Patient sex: M
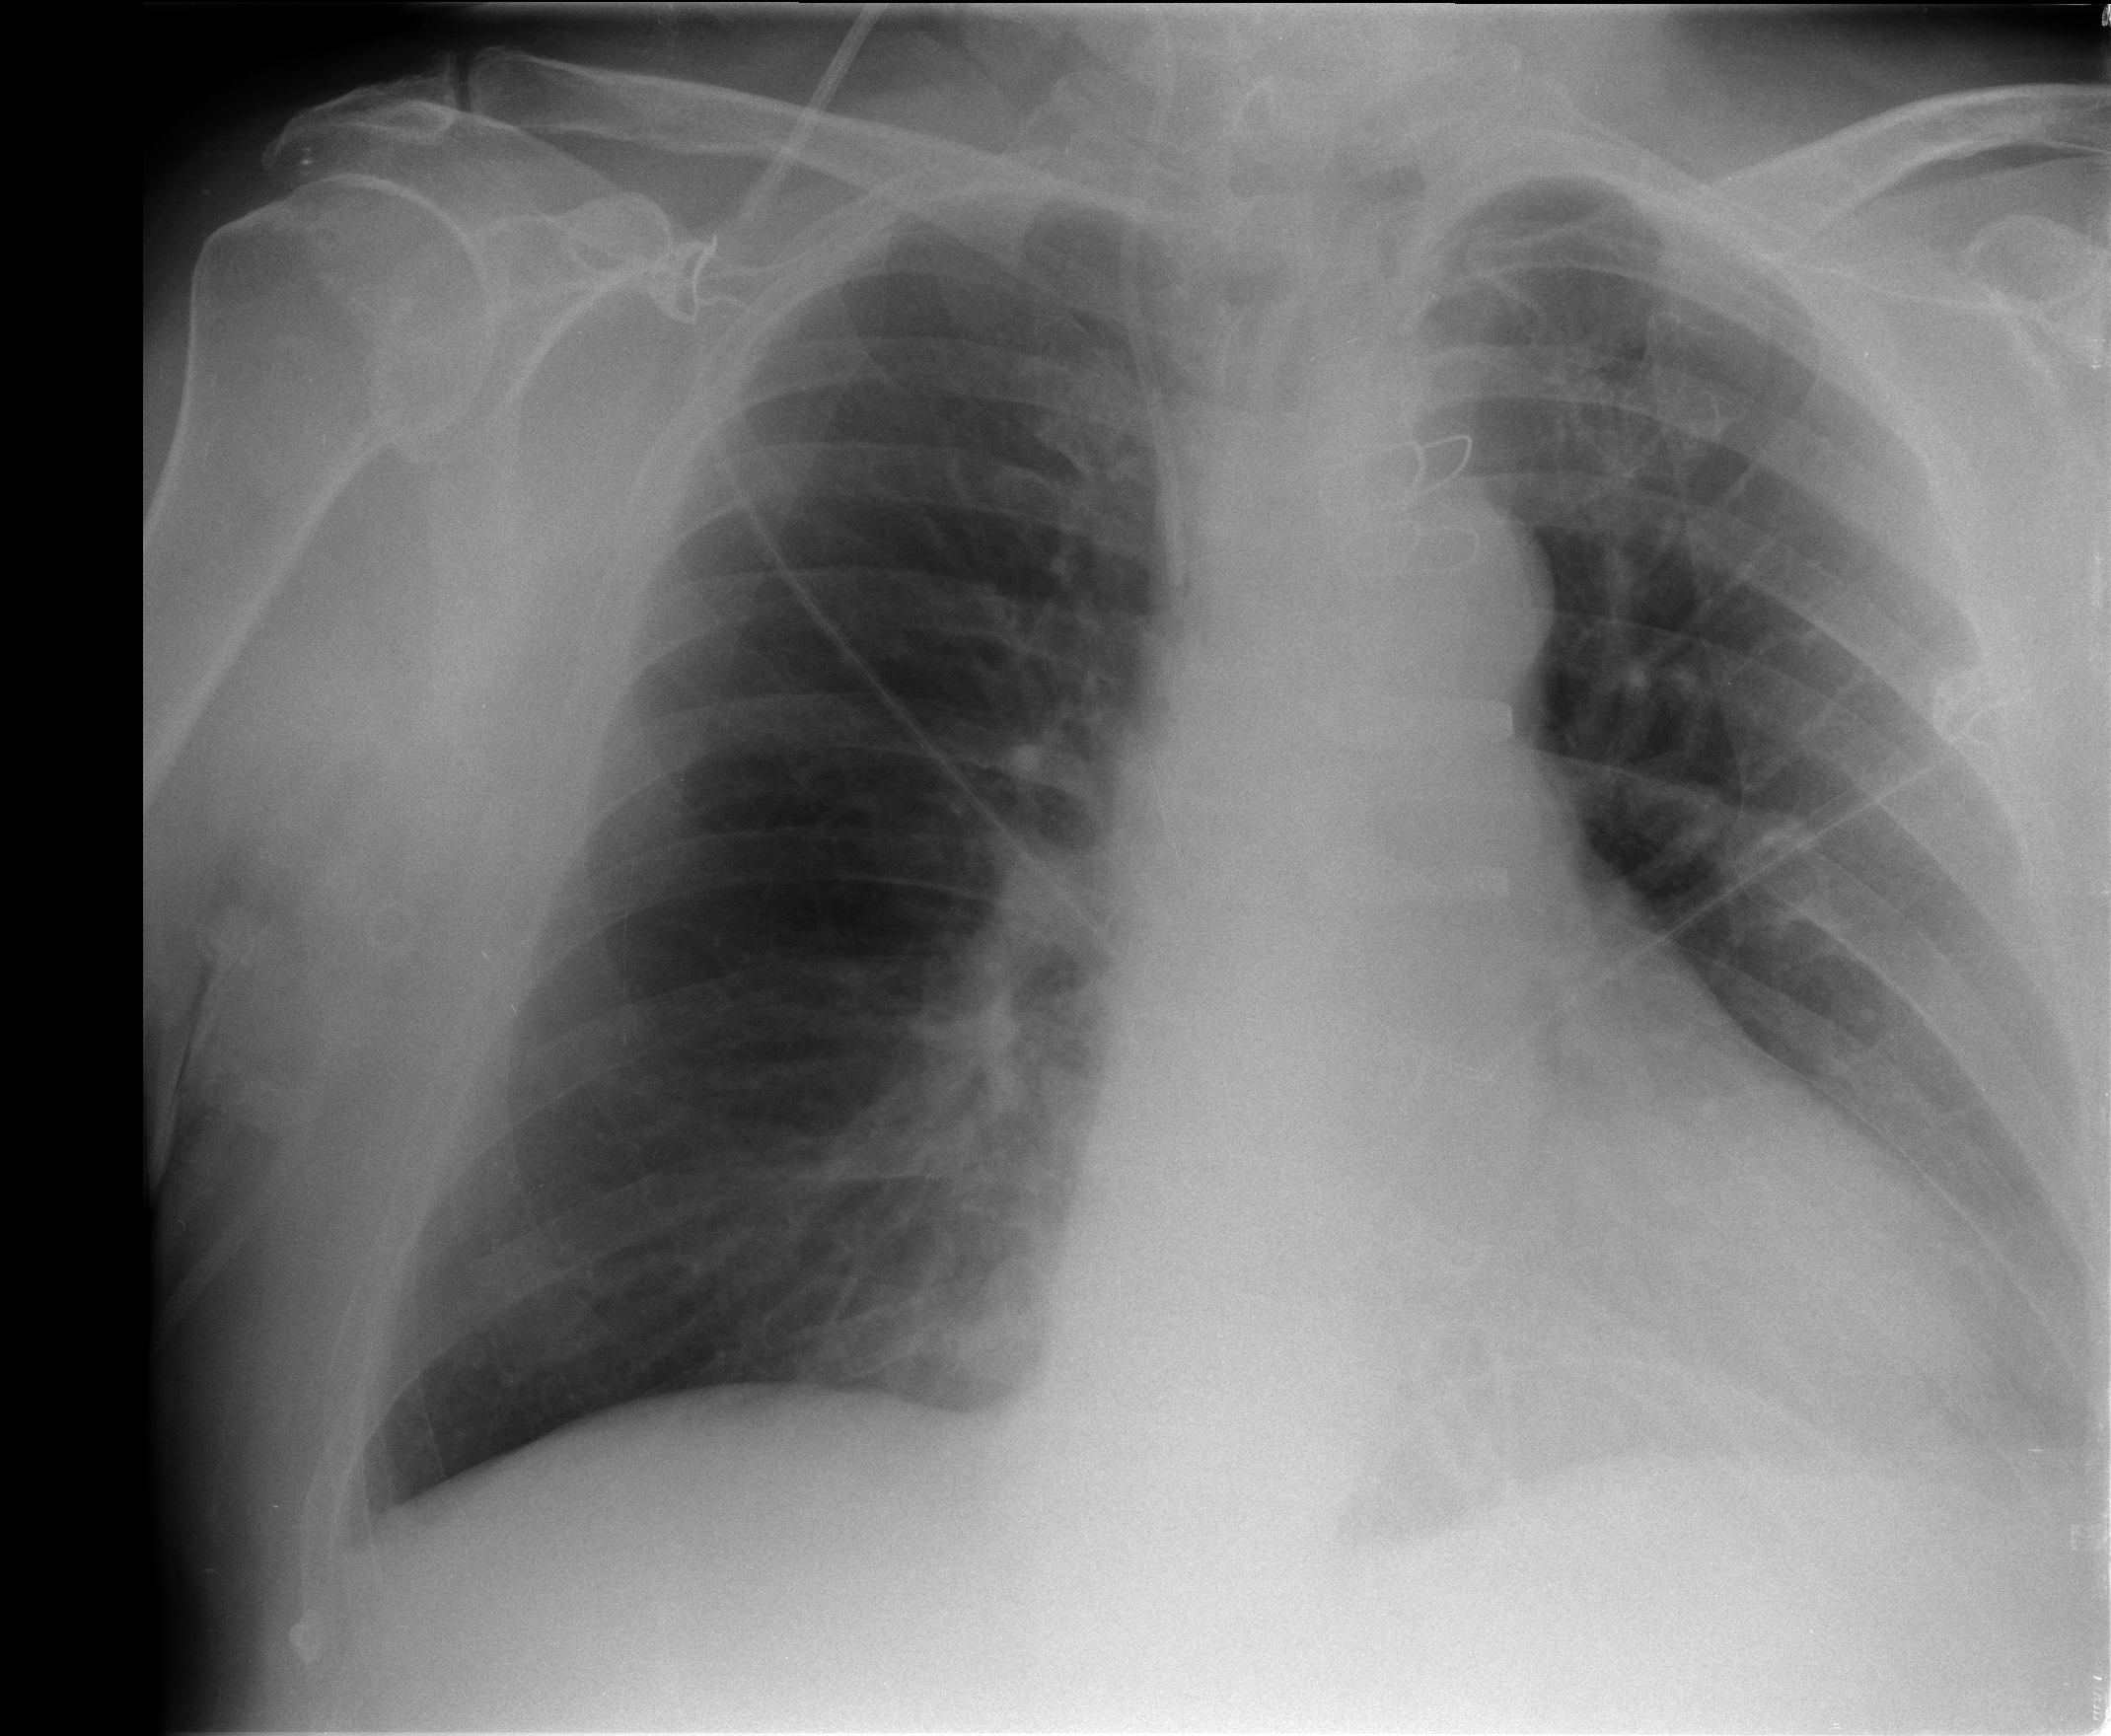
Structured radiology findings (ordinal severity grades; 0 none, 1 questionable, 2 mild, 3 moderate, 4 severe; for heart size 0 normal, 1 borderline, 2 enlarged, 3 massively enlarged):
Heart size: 0
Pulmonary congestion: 0
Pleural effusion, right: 0
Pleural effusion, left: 2
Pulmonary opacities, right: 0
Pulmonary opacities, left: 0
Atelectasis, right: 0
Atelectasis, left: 2